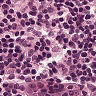
Metastatic tissue present: no